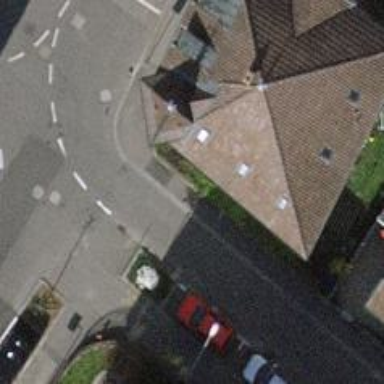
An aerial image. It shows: Asphalt footway with marked crossing.